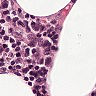
Metastatic tissue present: no